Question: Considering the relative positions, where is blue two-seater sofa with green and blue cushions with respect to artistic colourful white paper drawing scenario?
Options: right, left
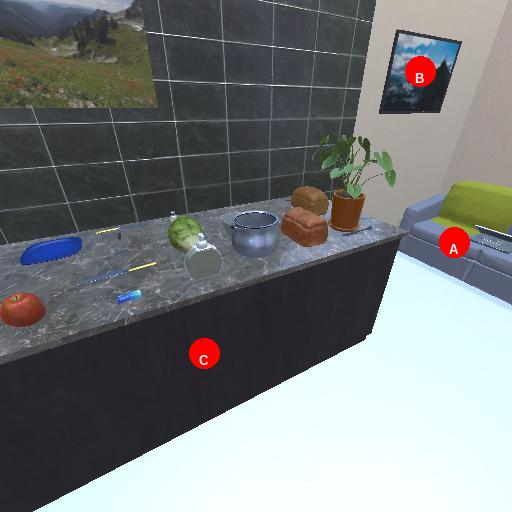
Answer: right